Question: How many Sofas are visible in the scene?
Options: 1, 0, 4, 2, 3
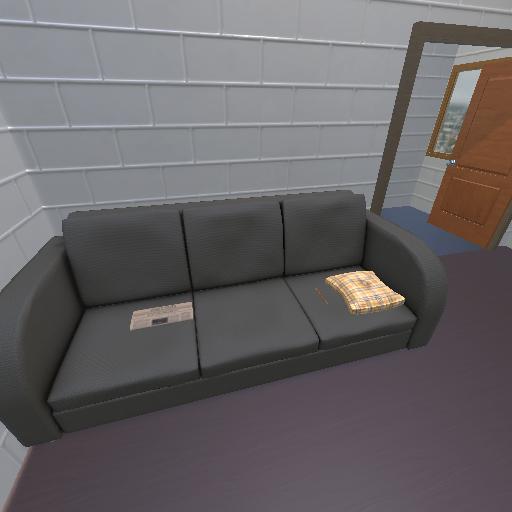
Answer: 1